Brain MRI, t2w sequence, axial 2D slice.
Patient: age 51, sex F, weight 95 kg, height 1.95 m
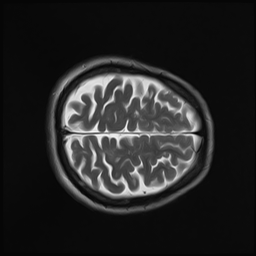